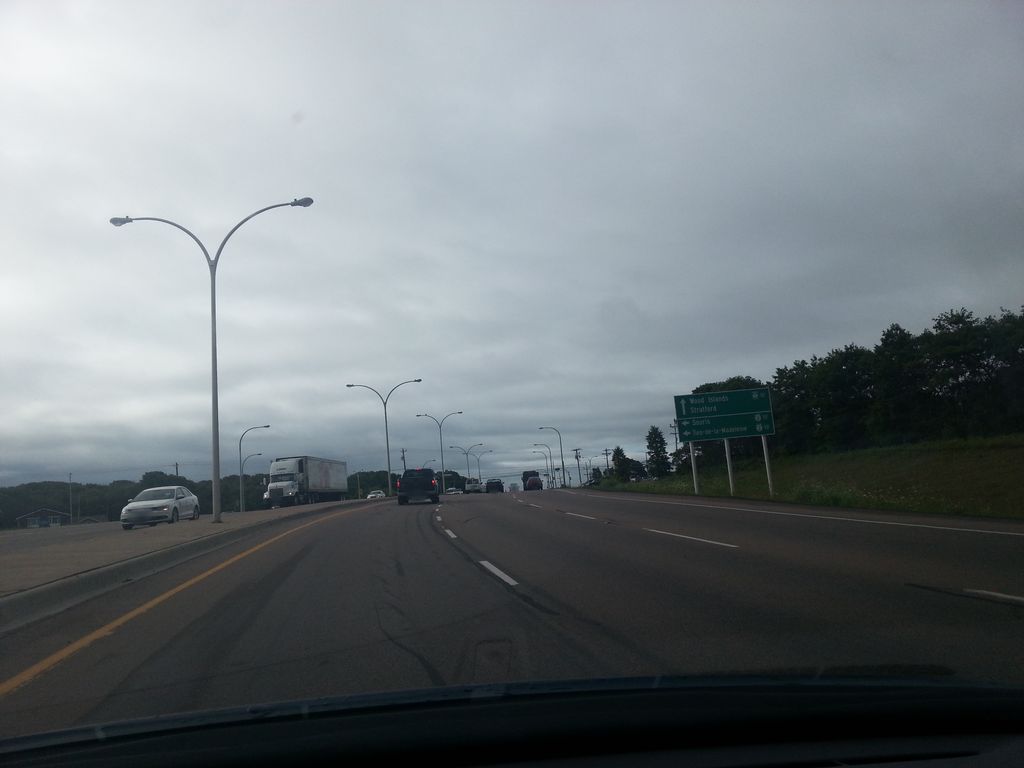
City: charlottetown